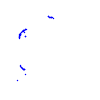
Particle: pion